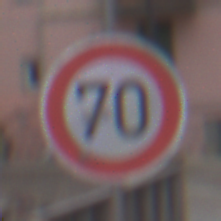
Verkehrszeichen: Geschwindigkeit70
Umgebung: Outdoor, Urban
Tageszeit: Midday
Wetter: Overcast
Licht: Natural
Jahreszeit: NotSpecified
Kontrast: LowContrast